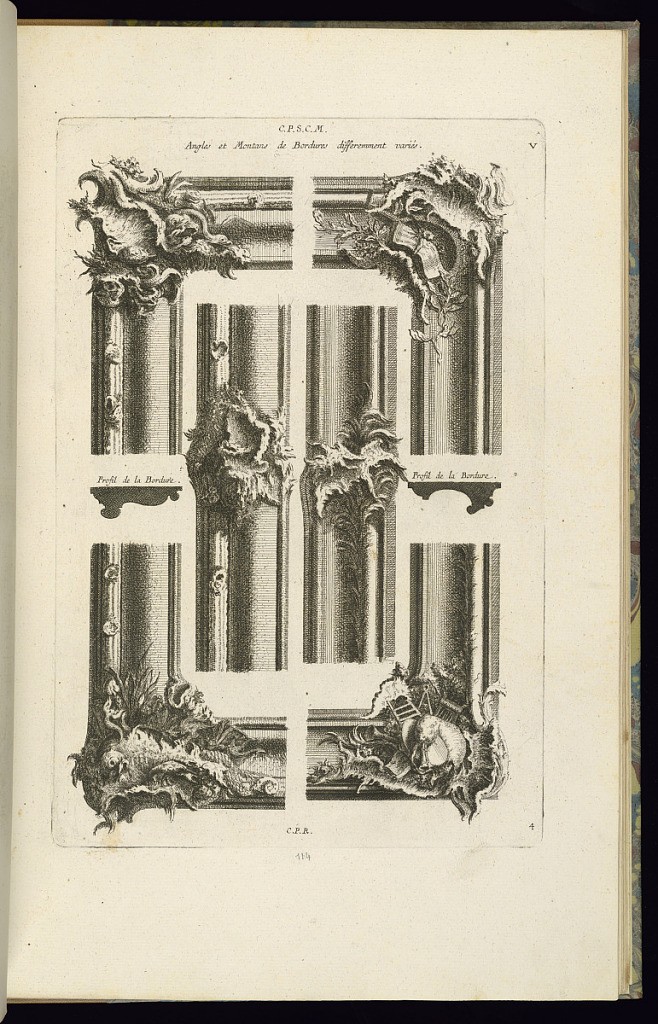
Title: Angles et Montans de Bordures Differemment Variés
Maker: François de Cuvilliés the Elder, Belgian, 1695 - 1768
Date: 1745
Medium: Etching and engraving on off-white laid paper
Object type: Print
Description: Different designs for the angles and lengths of painting frames. The frame borders are decorated with ornament motifs including rinceaux, dolphins, serpents, branches, musical attributes, and shell motifs. The plate is numbered.